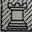
Piece: wR